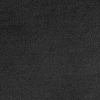
Atmospheric dust classification: dusty